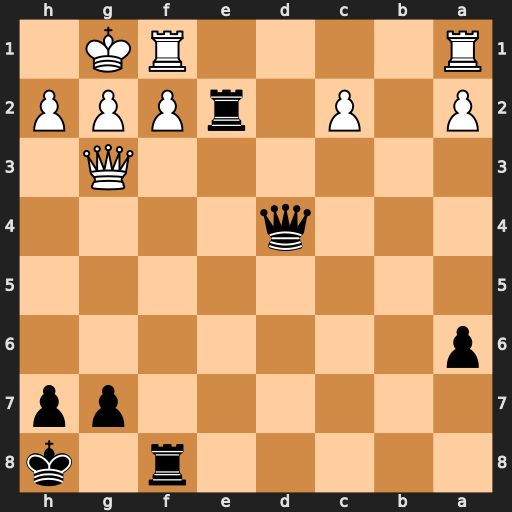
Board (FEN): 5r1k/6pp/p7/8/3q4/6Q1/P1P1rPPP/R4RK1
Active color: b
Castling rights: -
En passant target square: -
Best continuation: Rexf2 Qxf2 Rxf2 Rxf2 Qxa1+ Rf1 Qd4+